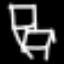
Label: chair